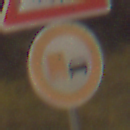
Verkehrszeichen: UeberholverbotKraftfahrzeuge
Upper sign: ReiterRechts
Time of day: Night
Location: Outdoor (Nature)
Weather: Clear
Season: NotSpecified
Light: Natural